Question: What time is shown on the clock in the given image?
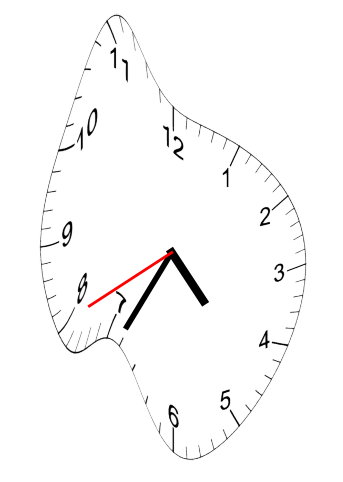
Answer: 04:34:40